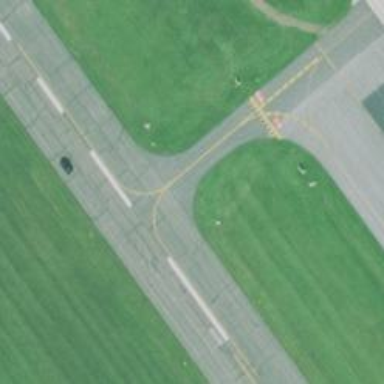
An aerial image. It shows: View of taxiway at the airport.